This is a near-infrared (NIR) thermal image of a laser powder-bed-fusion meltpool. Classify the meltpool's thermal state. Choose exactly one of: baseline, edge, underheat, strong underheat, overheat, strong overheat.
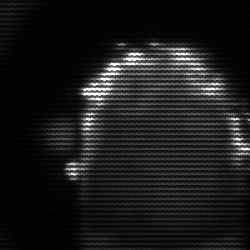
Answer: baseline